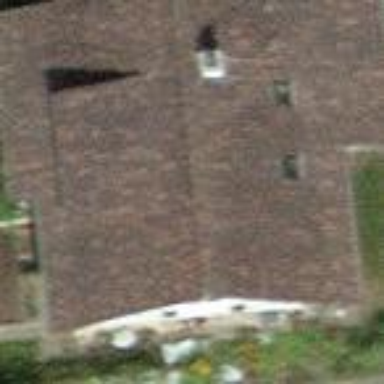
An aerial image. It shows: Simple and straightforward house.